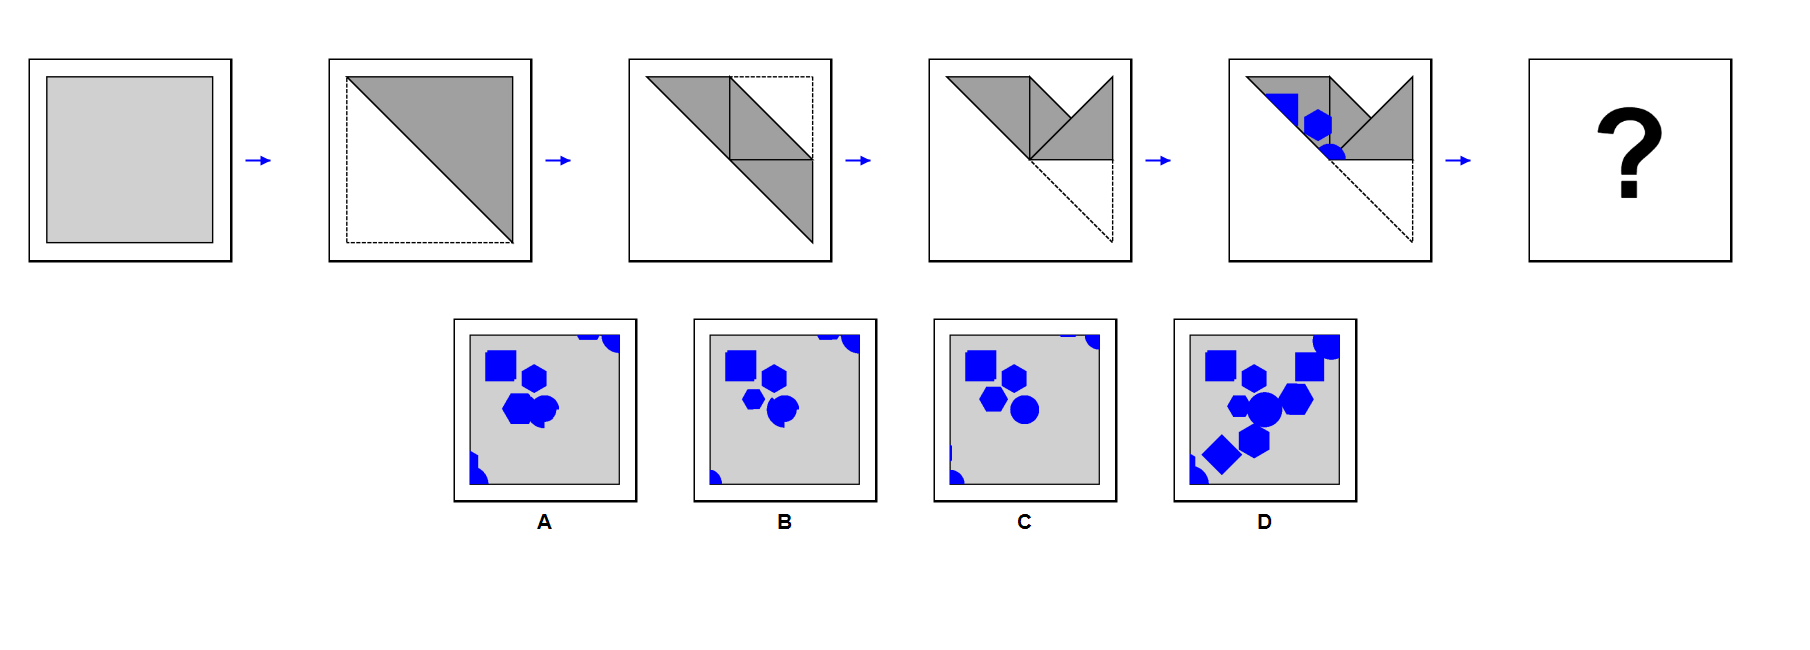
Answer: C